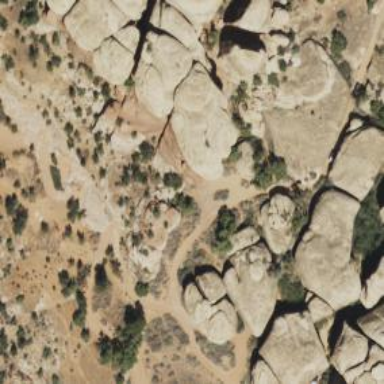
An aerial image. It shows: Cliff in nature.